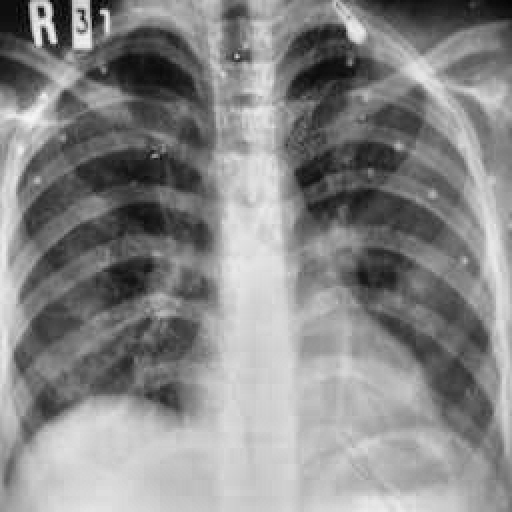
Finding: TUBERCULOSIS